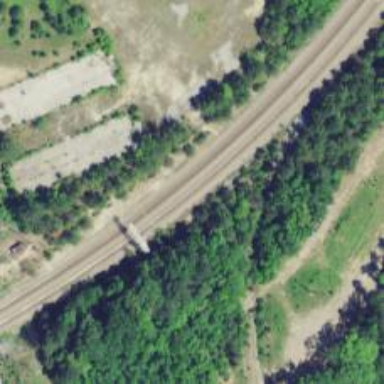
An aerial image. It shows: Railway siding with rails.